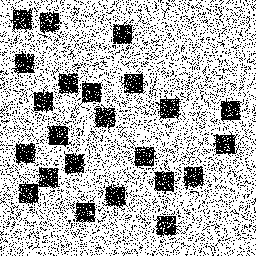
Squares: 23
Triangles: 0
Stars: 0
Total shapes: 23